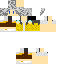
A male human skin with medium skin, wearing brown long hair dressed in a blue hoodie and brown pants, featuring a closed mouth.